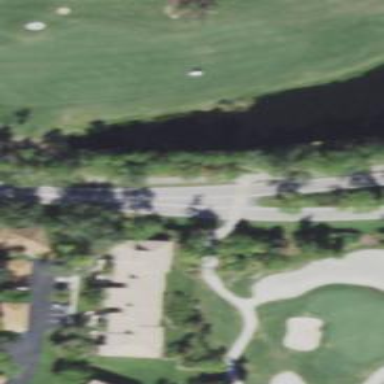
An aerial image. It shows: Path used for both walking and golf.